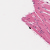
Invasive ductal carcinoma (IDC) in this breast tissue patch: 0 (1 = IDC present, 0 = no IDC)